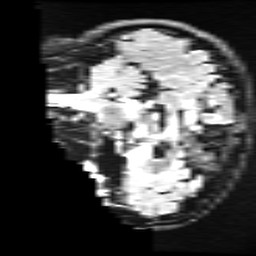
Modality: FLAIR
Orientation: sagittal
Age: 34
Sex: female
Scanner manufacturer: ge
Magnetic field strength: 3 T
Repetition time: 11 s
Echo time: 0.1497 s